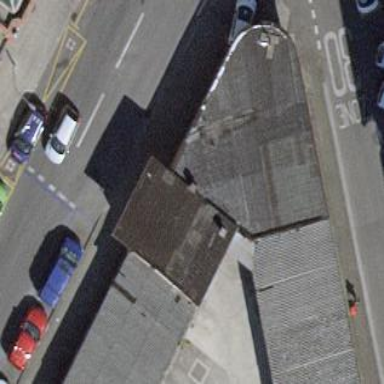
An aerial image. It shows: View of roof of building.